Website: bh-photo
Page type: account-selection
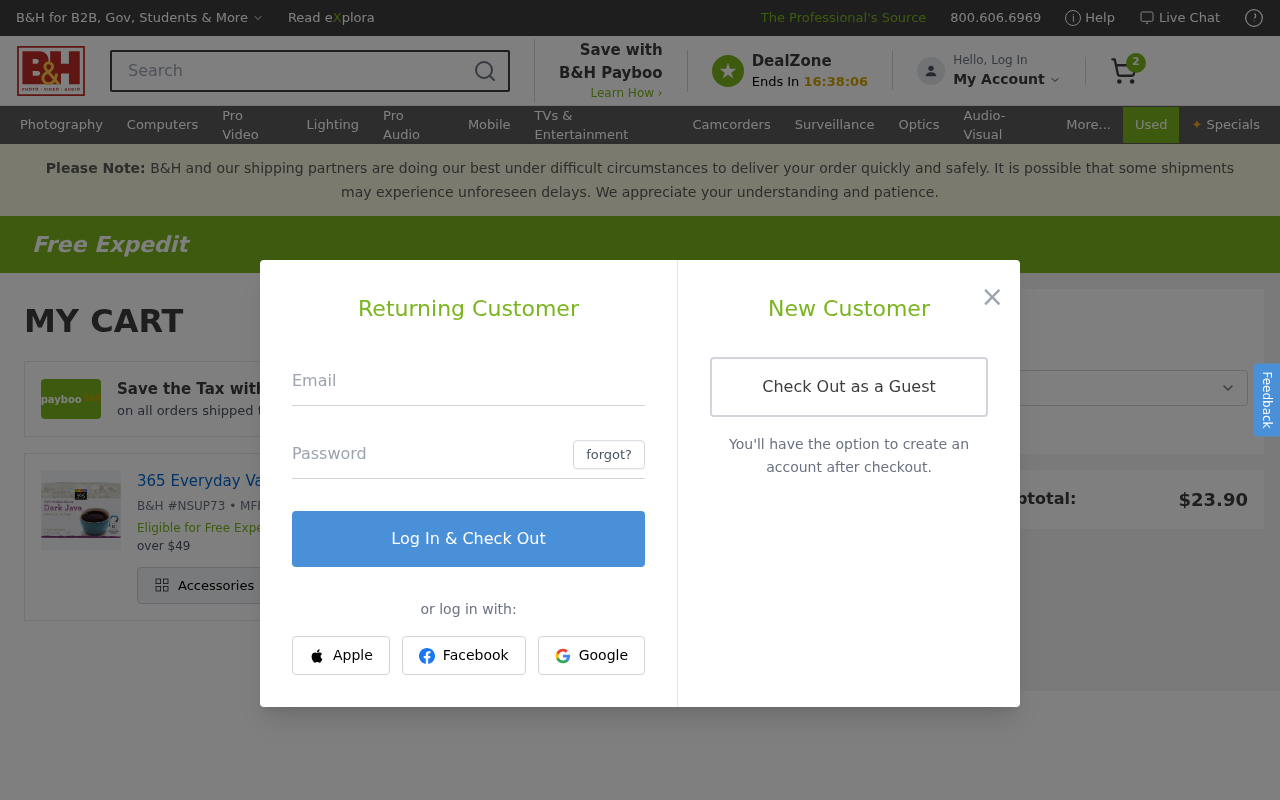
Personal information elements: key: PII_EMAIL
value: lucas_kent@yahoo.com
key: PII_POSTCODE
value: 17992
Product elements: key: PRODUCT1_NAME
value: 365 Everyday Value, Dark Java Coffee Capsules, 12 ct
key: PRODUCT1_QUANTITY
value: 2
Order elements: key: ORDER_NUM_ITEMS
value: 2
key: ORDER_SUBTOTAL
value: $23.90
Search elements: key: HEADER_SEARCH
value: Search
Other elements: key: BH_ITEM_NUMBER
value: NSUP73
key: MFR_NUMBER
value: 91174K